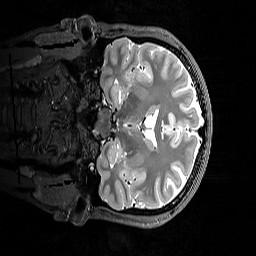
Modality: T2w
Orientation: coronal
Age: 31
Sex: female
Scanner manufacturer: siemens
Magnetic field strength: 3 T
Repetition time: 3.2 s
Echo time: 0.565 s